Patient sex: F
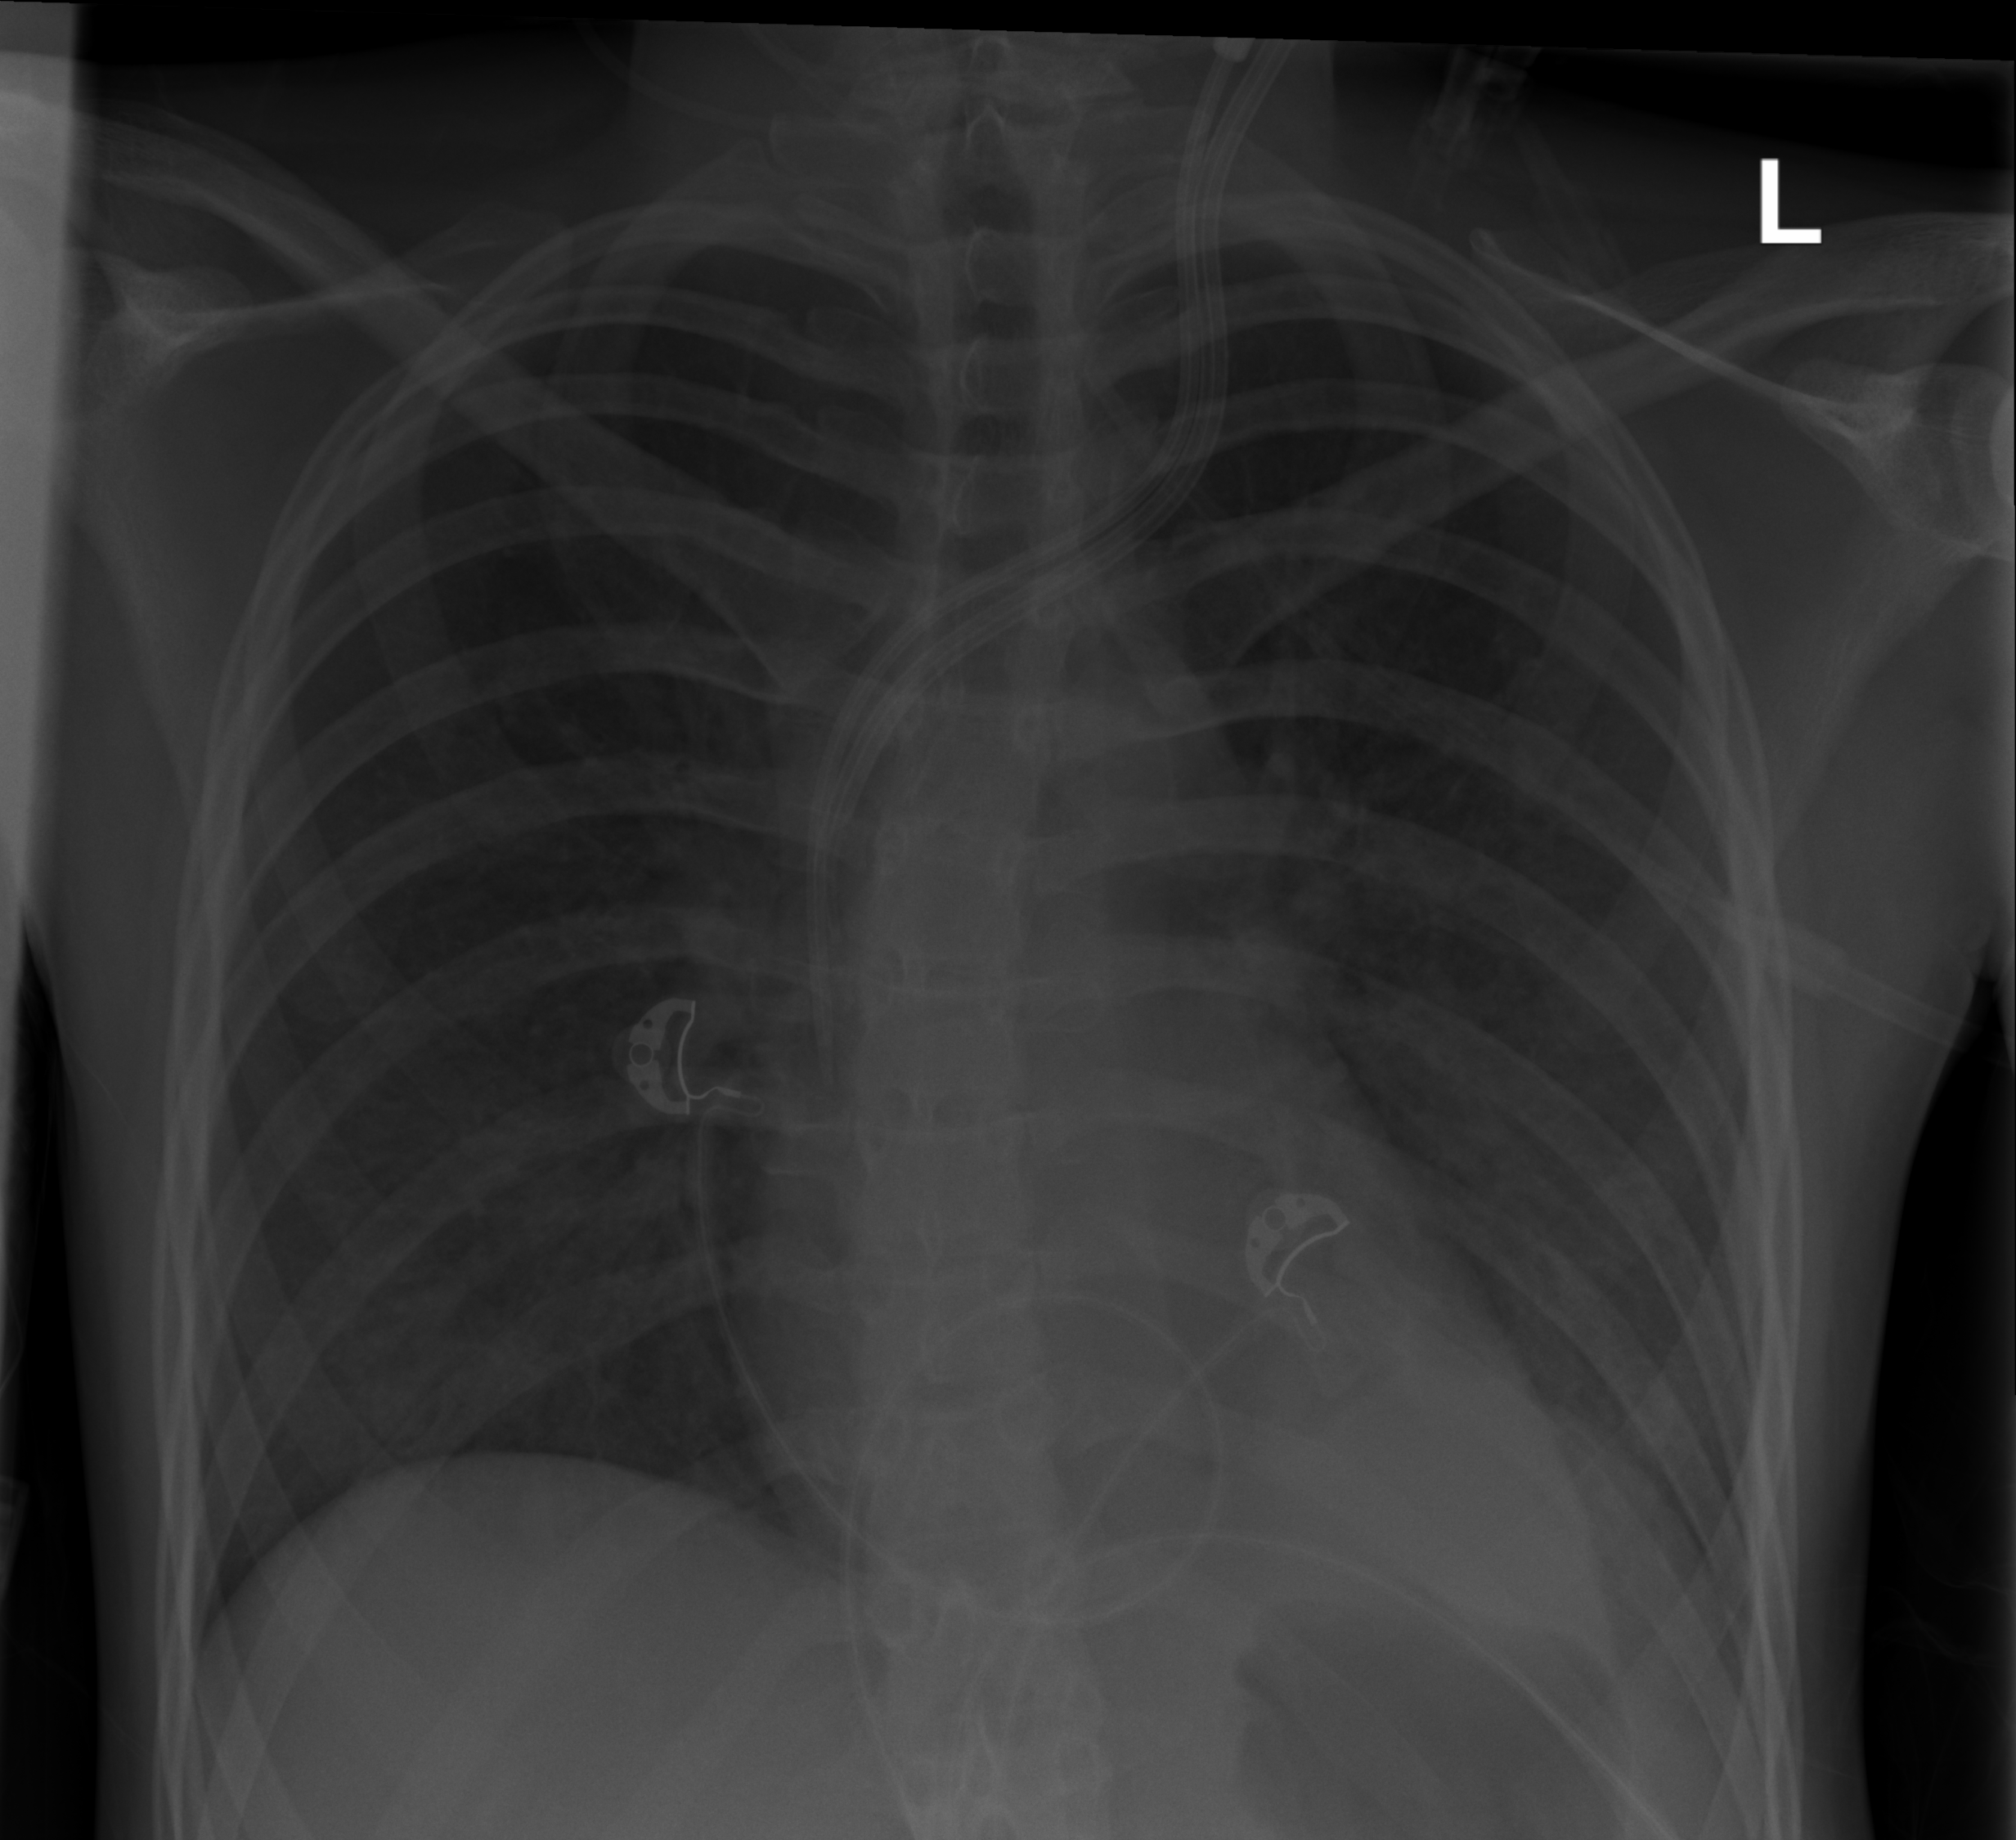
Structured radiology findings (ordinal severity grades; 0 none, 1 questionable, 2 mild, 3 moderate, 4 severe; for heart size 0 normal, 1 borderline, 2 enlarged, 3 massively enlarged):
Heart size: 2
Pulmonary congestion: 2
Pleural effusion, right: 0
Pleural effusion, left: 0
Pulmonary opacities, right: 1
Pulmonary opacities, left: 1
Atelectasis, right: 0
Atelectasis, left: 0